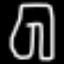
Label: pants